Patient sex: M
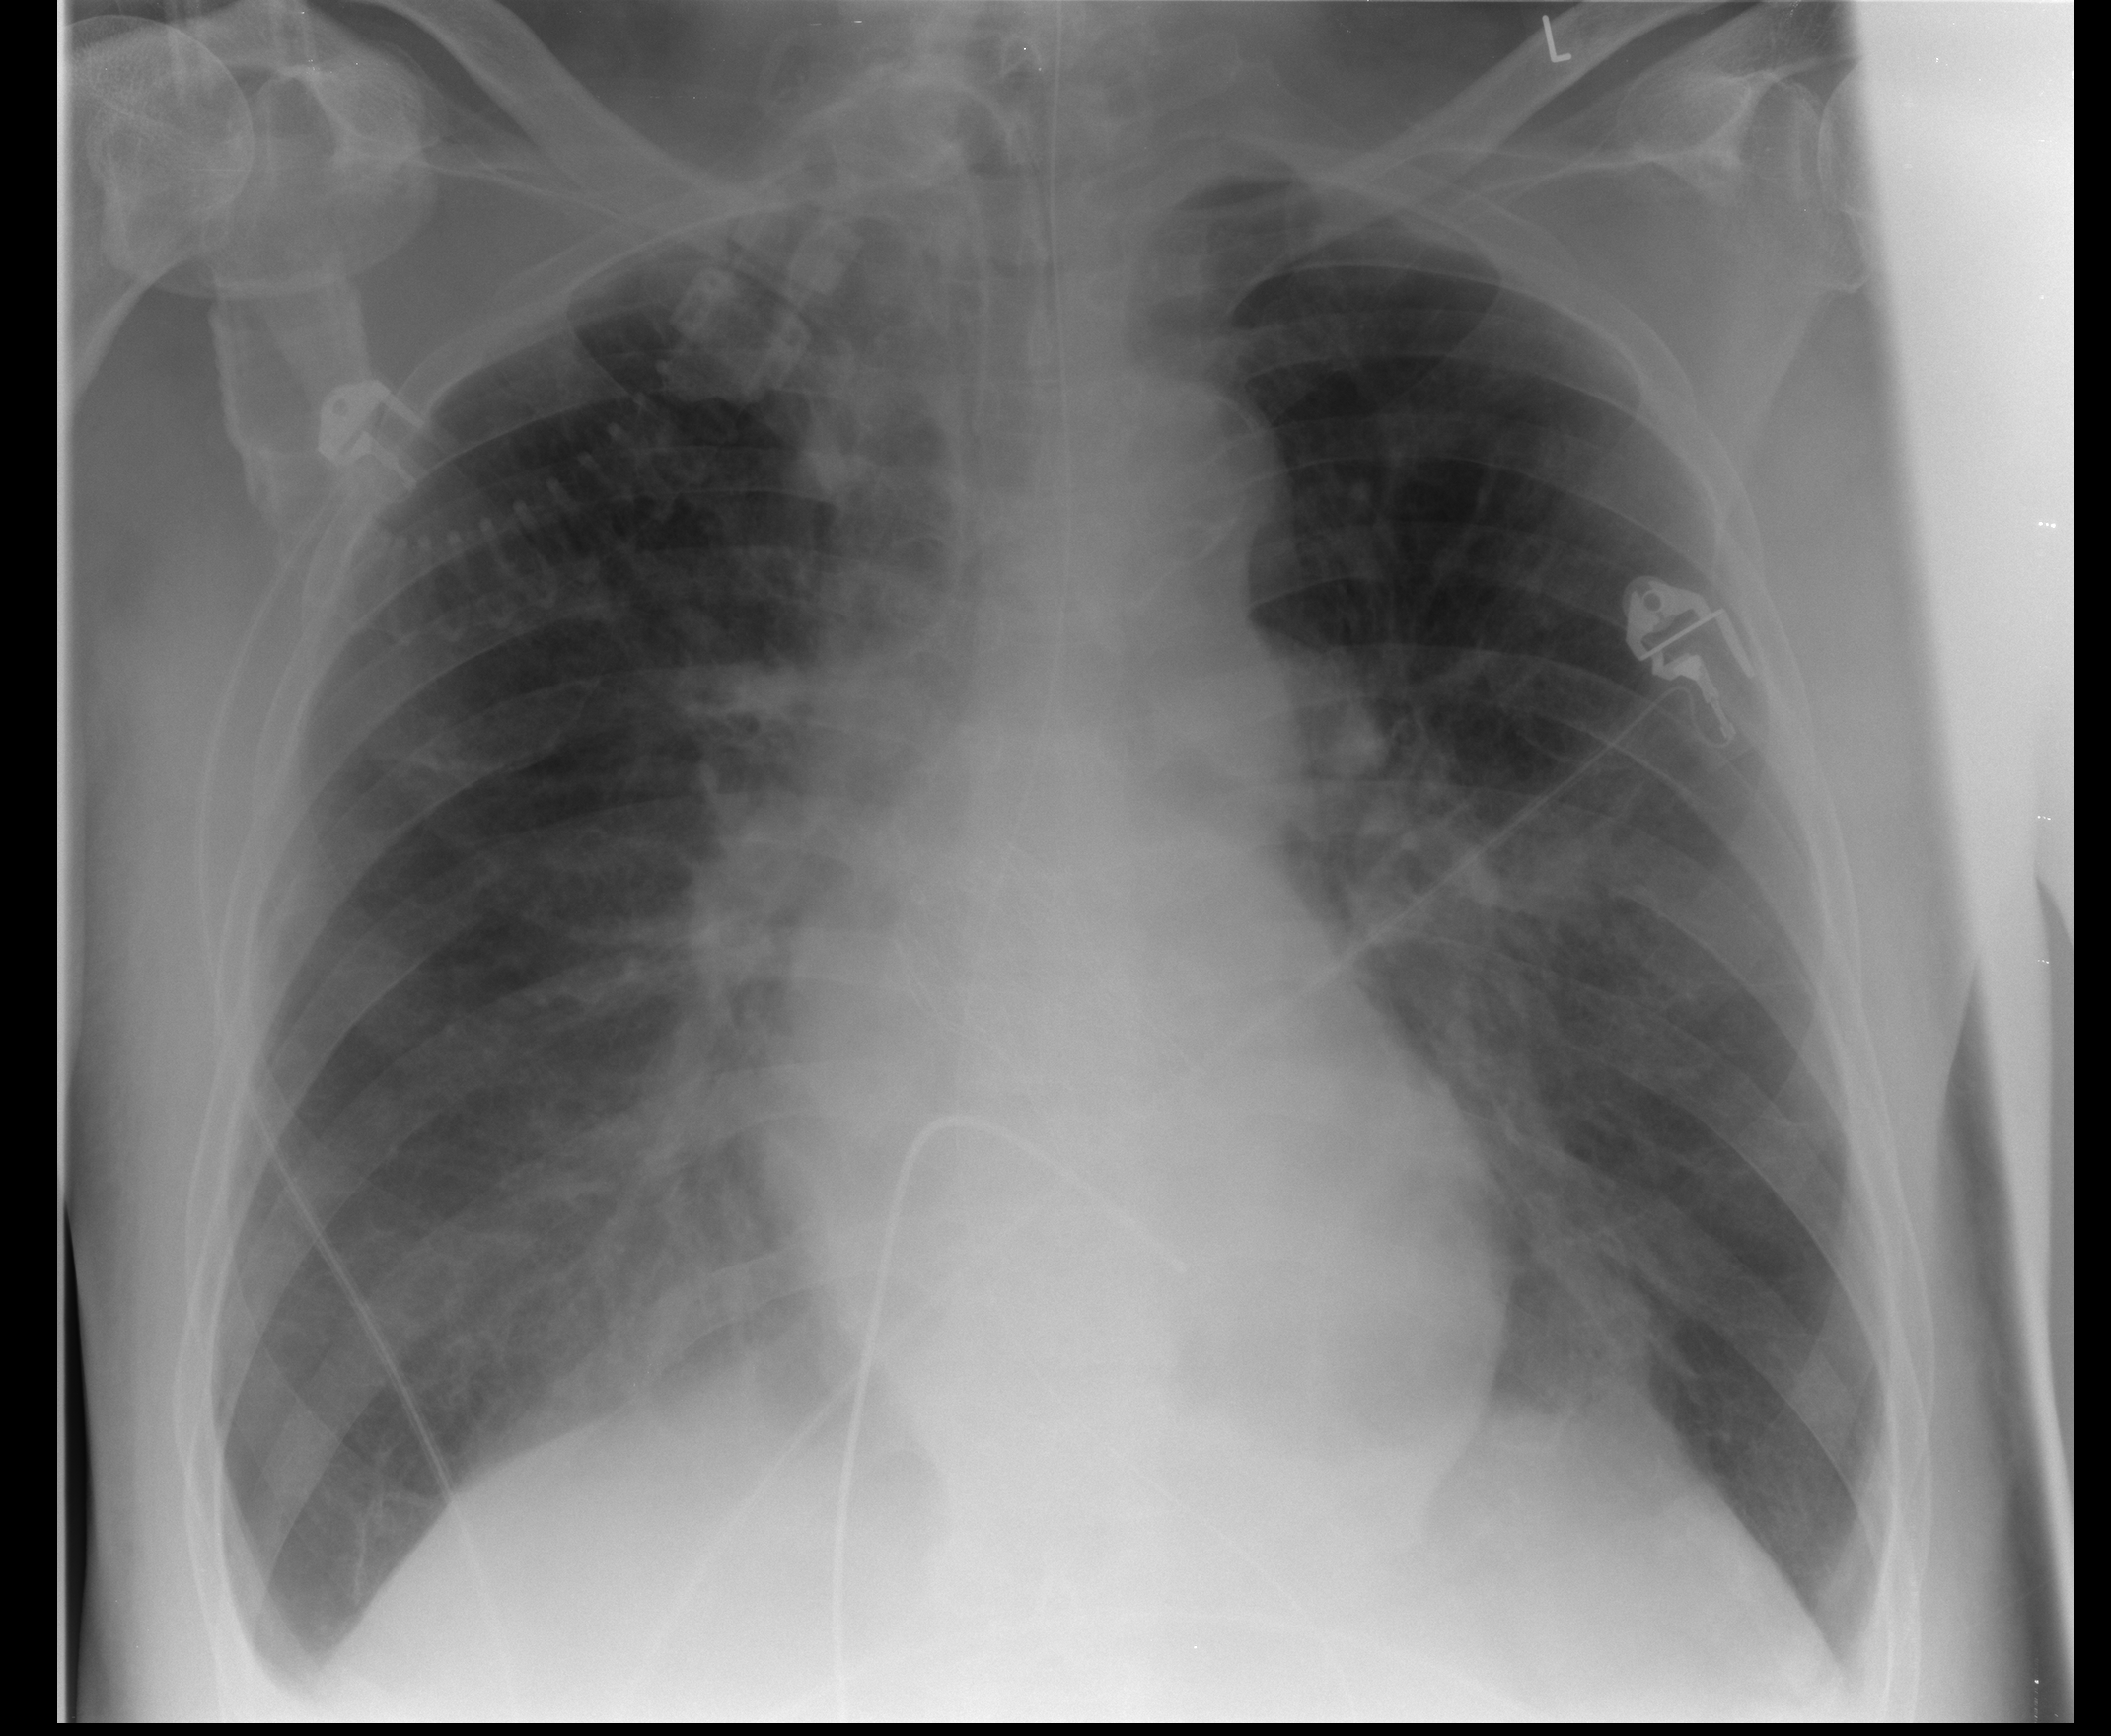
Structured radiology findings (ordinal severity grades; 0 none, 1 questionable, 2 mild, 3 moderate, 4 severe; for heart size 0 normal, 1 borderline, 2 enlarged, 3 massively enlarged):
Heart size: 1
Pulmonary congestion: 2
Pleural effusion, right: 0
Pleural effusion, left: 0
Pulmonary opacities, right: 2
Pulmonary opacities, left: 2
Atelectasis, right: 2
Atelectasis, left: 2